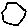
Label: hexagon